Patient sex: F
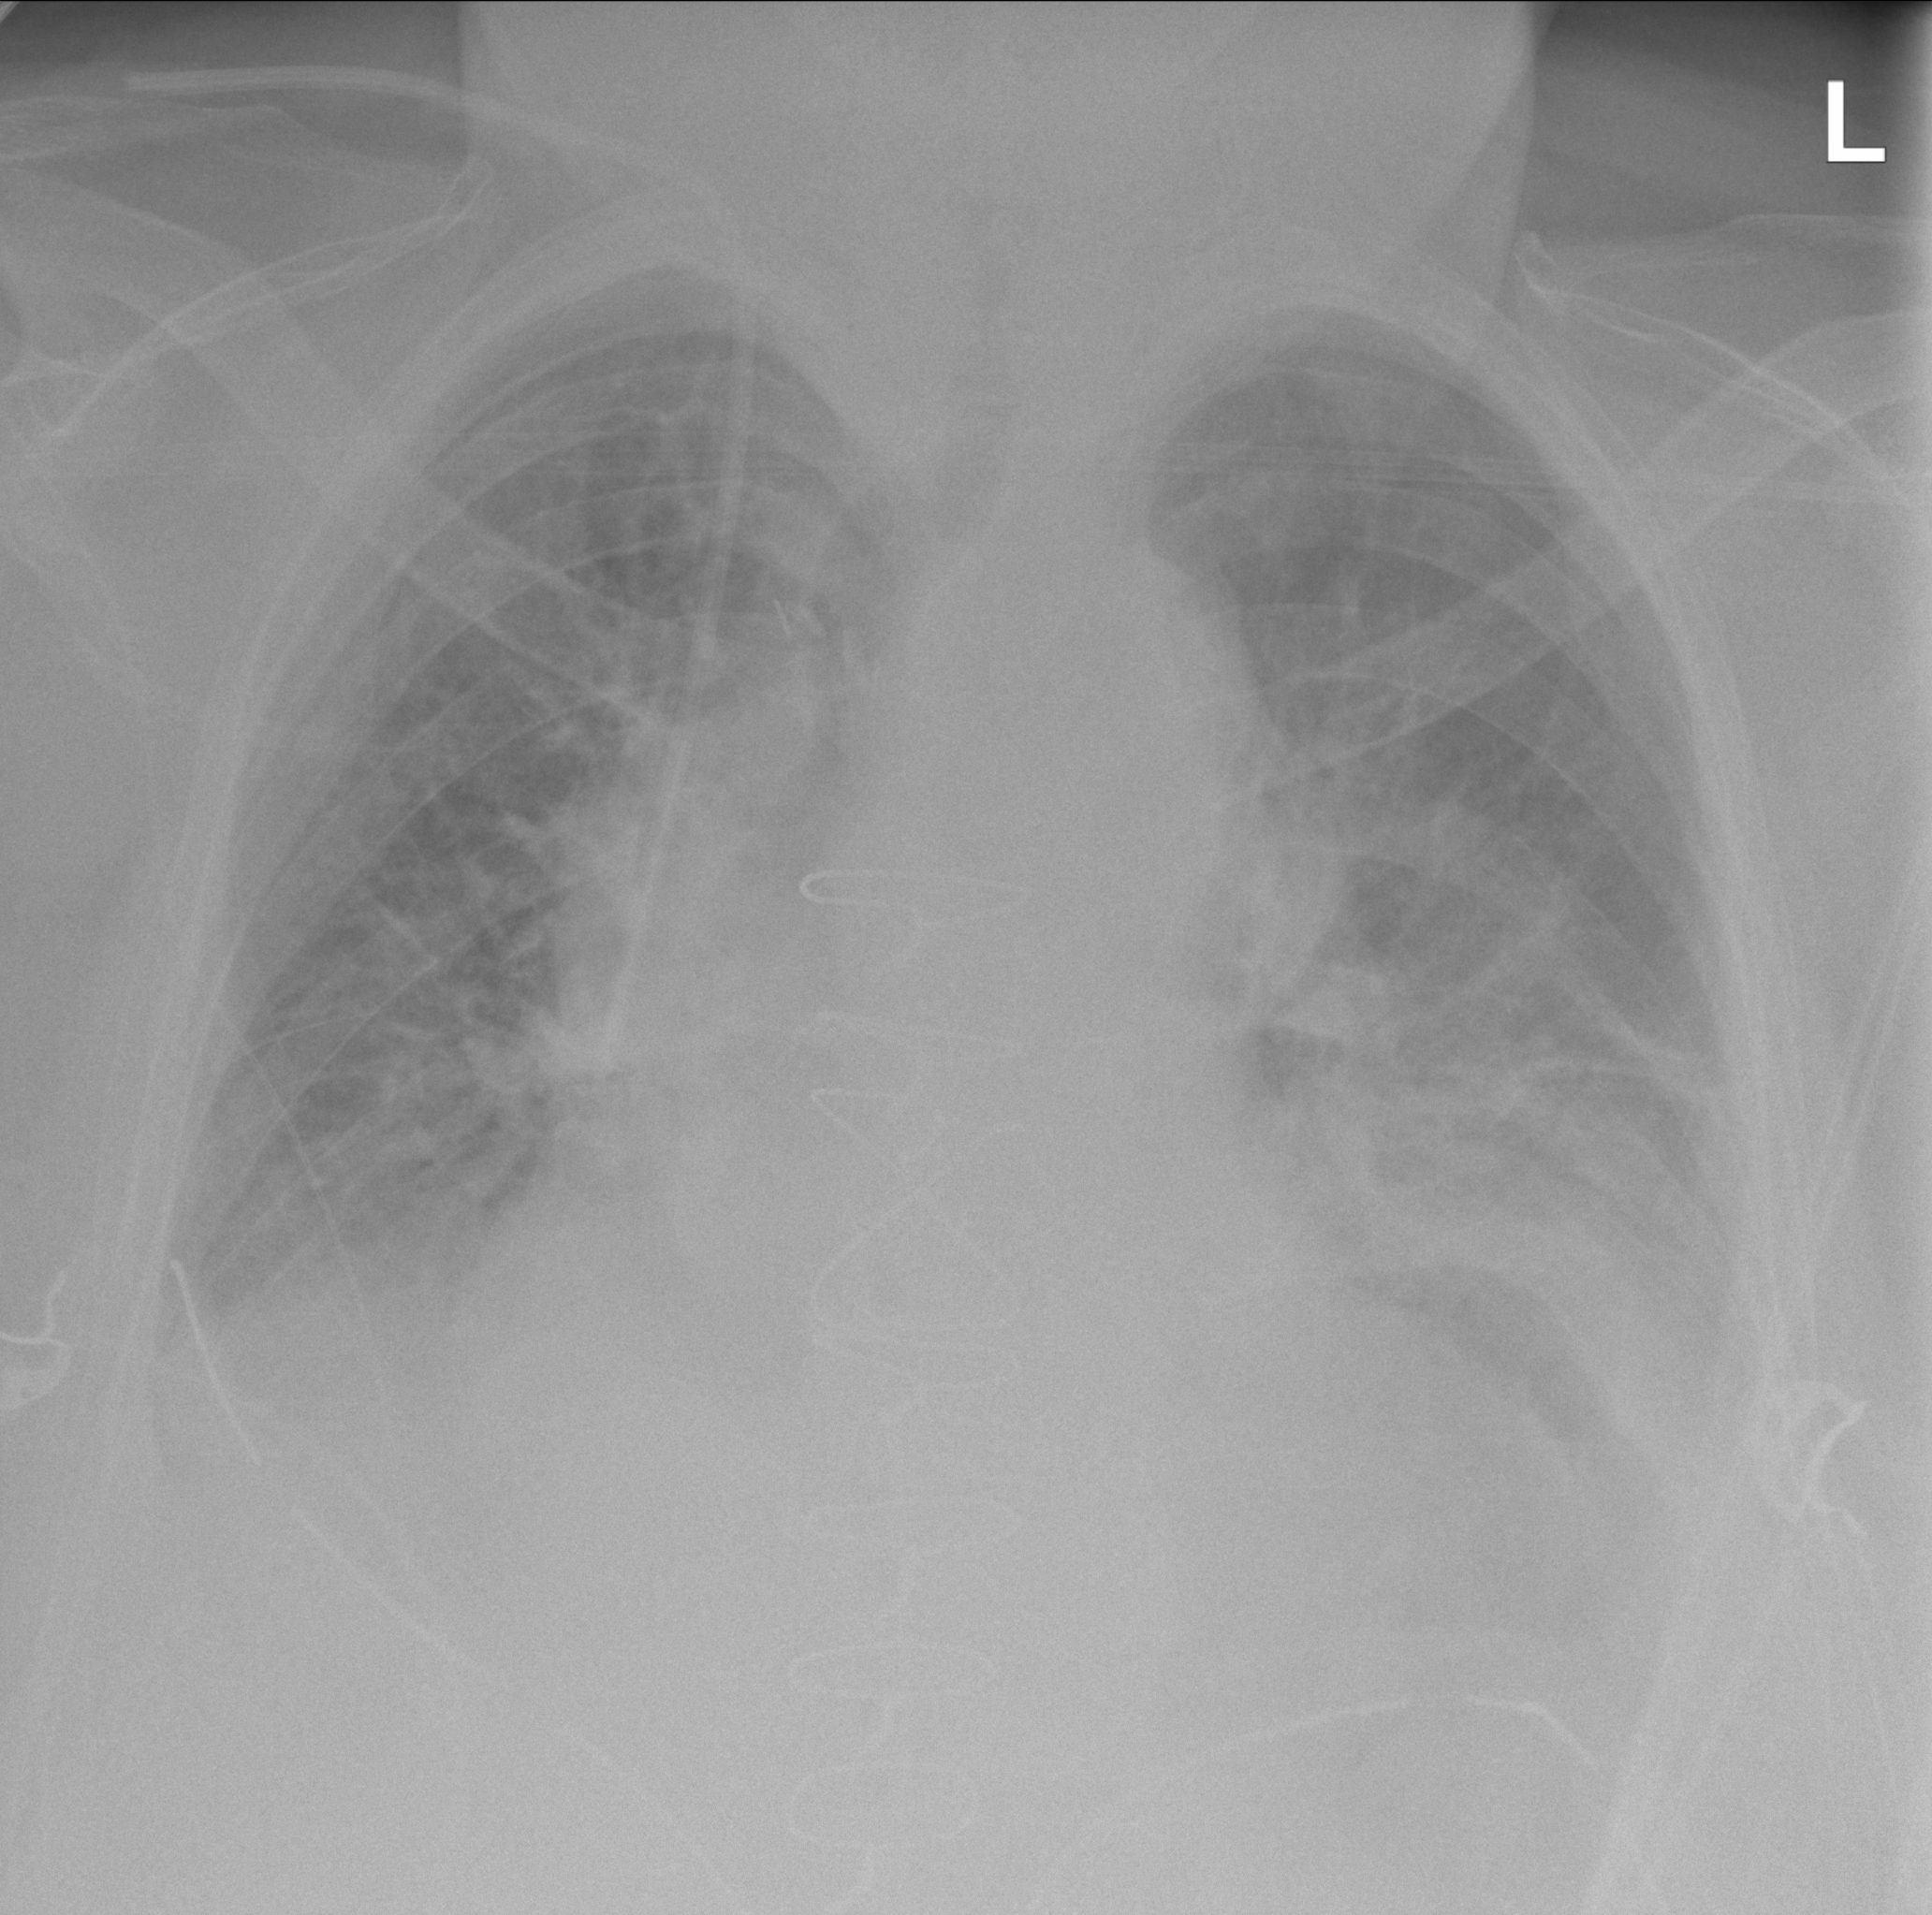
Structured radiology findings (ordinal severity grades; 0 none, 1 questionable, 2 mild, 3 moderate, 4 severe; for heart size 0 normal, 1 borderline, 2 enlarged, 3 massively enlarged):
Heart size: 2
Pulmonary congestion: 3
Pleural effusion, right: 2
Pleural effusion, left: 2
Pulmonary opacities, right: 2
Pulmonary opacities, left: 2
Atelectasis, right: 2
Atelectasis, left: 3